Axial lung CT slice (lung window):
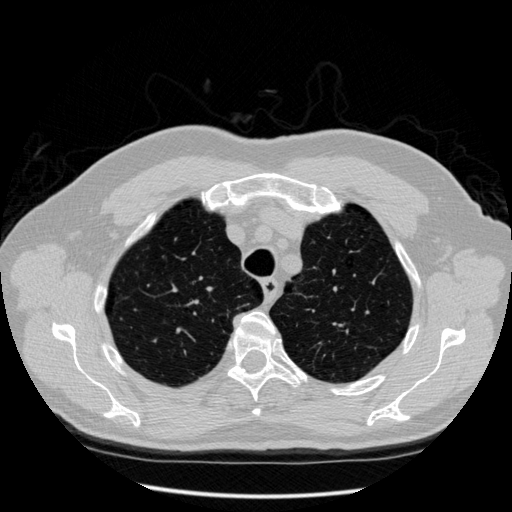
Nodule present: no